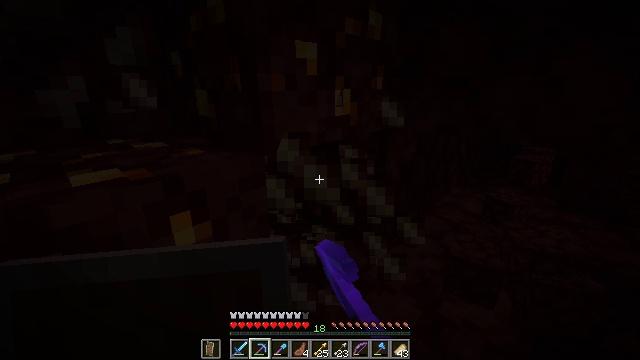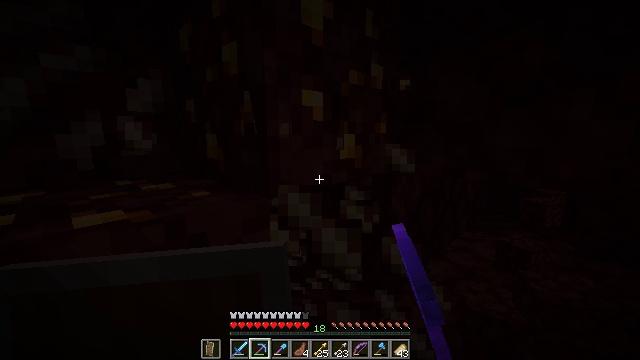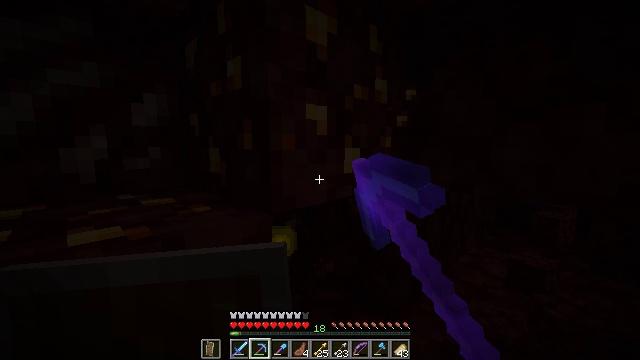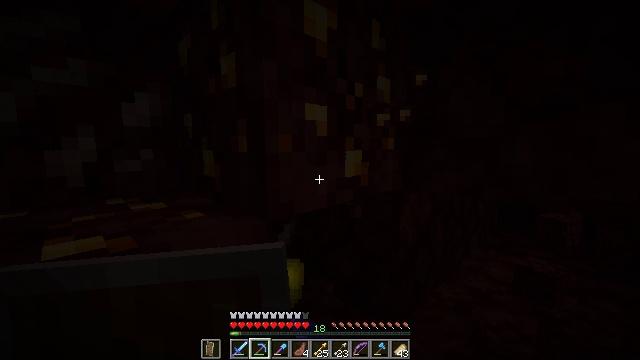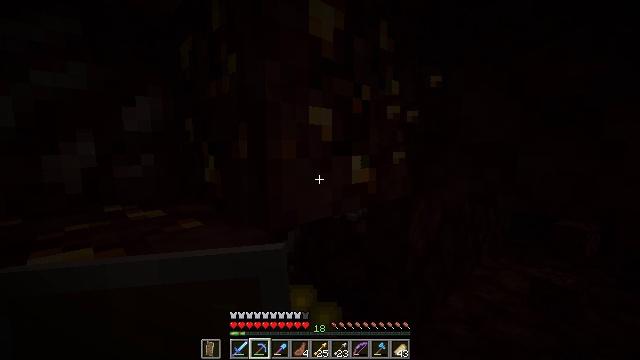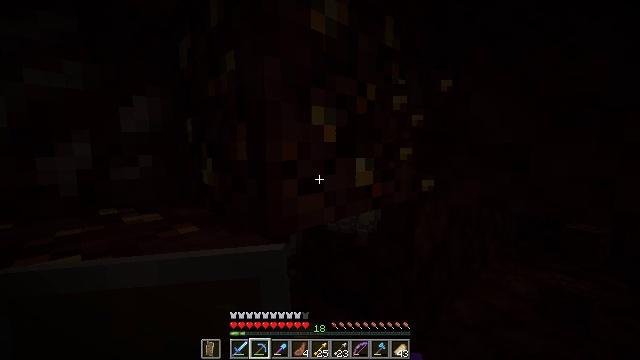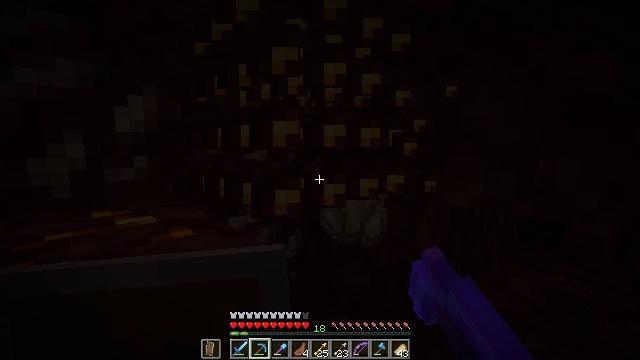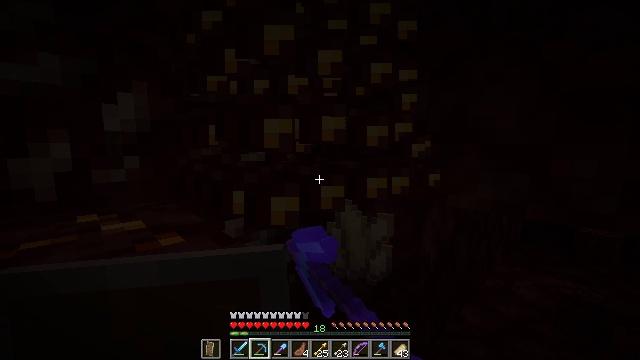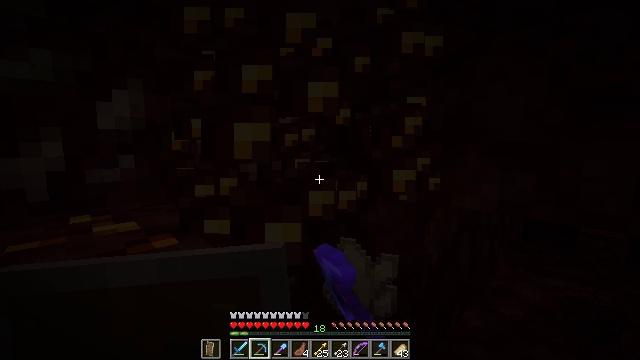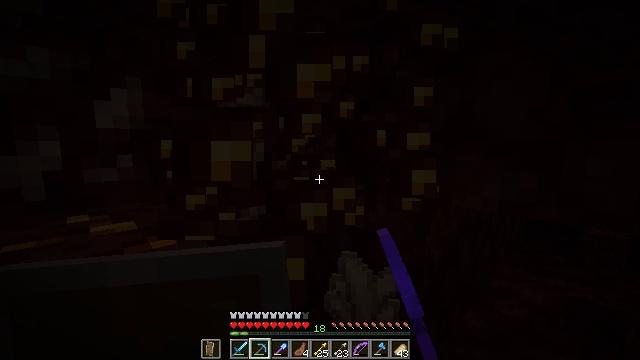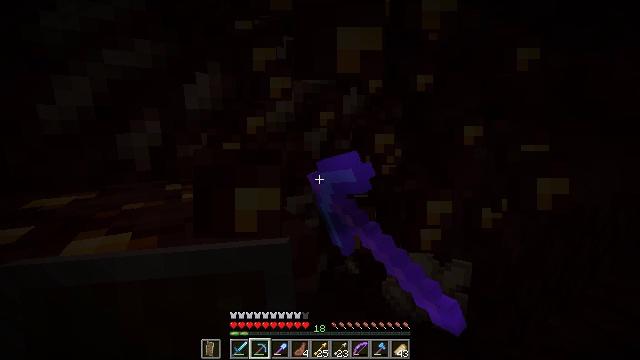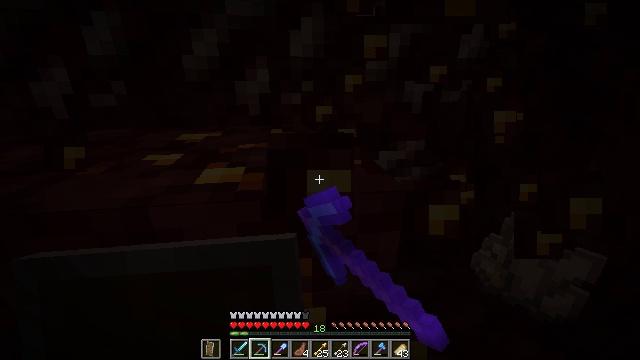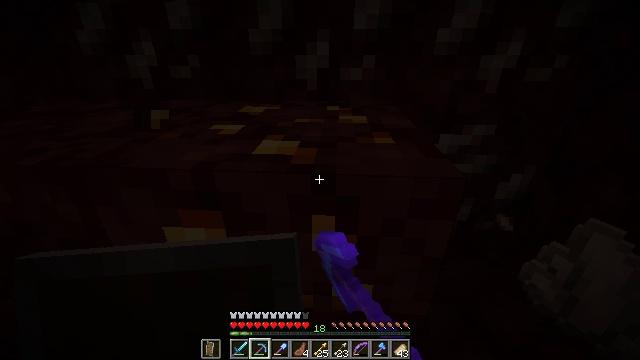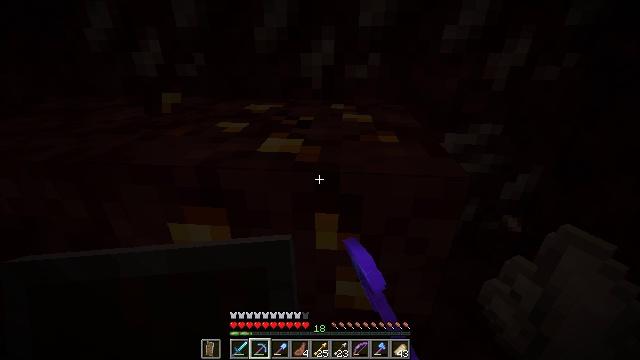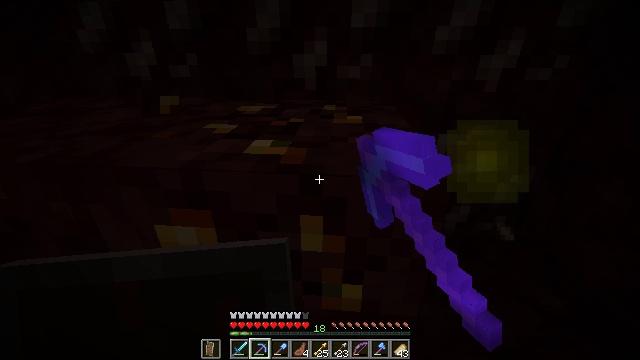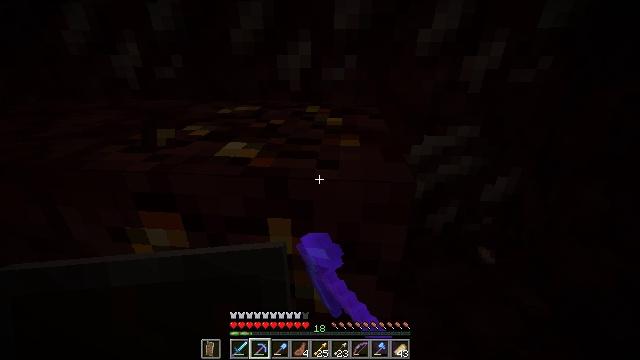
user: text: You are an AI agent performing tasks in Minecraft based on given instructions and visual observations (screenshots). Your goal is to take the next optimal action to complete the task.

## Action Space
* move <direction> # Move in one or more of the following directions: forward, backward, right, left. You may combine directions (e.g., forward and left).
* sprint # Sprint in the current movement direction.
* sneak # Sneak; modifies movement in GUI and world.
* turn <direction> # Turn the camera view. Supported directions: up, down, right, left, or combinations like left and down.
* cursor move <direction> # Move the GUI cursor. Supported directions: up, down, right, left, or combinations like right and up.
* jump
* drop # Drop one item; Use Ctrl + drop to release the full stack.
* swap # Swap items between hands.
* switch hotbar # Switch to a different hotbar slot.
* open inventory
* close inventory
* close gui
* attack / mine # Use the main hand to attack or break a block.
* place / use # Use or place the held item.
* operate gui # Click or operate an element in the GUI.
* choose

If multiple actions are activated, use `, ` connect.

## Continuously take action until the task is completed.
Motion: motion action
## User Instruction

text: Collect nether gold ore blocks.
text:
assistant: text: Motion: move forward, sneak, turn left and up, attack / mine
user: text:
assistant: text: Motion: move forward, sneak, turn up, attack / mine
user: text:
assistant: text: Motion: move forward, sneak, attack / mine
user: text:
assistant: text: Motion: move forward, sneak, turn left, attack / mine
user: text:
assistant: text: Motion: move forward, sneak, attack / mine
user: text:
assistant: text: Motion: move forward, sneak, attack / mine
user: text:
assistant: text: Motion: sneak, attack / mine
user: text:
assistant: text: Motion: sneak, attack / mine
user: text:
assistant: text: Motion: sneak, attack / mine
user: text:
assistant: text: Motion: sneak, turn left and down, attack / mine
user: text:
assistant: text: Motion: sneak, turn left and down, attack / mine
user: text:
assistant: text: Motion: sneak, turn left and down, attack / mine
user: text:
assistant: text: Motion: move right, sneak, turn left, attack / mine
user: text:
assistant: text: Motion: move right, sneak, attack / mine
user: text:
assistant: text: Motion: move right, sneak, attack / mine
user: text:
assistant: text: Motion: sneak, attack / mine
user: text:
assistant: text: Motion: sneak, attack / mine
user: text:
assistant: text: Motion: sneak, attack / mine
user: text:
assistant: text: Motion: sneak, turn right, attack / mine
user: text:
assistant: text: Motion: move right, sneak, turn right, attack / mine
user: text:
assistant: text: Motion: sneak, attack / mine